Interaction volume radius: 5 \u00c5
Interaction volume height: 10 \u00c5
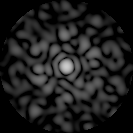
Disorder parameter: 0.863